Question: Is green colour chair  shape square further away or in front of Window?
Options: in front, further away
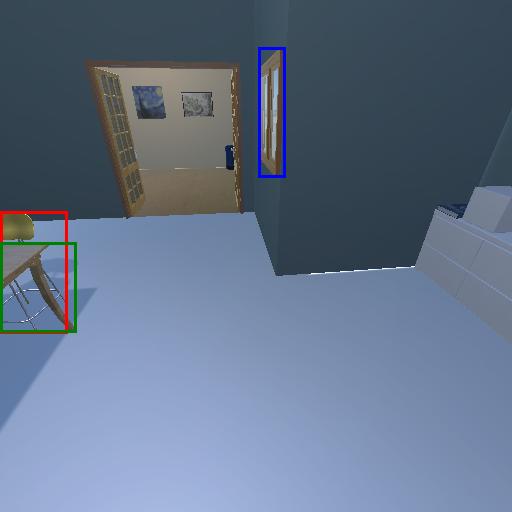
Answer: in front